Question: I'm trying to create an AlertDialog with an ArrayAdapter to show a list of items for the user to select form (single choice). However, I would like to show which item was previously selected. Since selecting an item automatically closes the dialog, my thought was to set a custom background color for the previously selected item. Below is a mockup of what I'm hoping to achieve:

The code I have currently is this:
'''
private void showCustomAlert(int alertNumber, int parentTaskId) {
Log.w(LOGTAG, showCustomAlert);
int alertNumberID = Integer.parseInt(task1_id);
if (alertNumber==2) alertNumberID = Integer.parseInt(task2_id);
else if (alertNumber==3) alertNumberID = Integer.parseInt(task3_id);
else if (alertNumber==4) alertNumberID = Integer.parseInt(task4_id);
AlertDialog.Builder builderSingle = new AlertDialog.Builder(thisActivity);
builderSingle.setIcon(R.drawable.icon);
builderSingle.setTitle("Select Task:");
final ArrayAdapter<String> arrayAdapter = new ArrayAdapter<String>(thisActivity,
android.R.layout.select_dialog_singlechoice);
for (int i=0; i<taskList.size(); i++) {
BT_item tmpItem = taskList.get(i);
if (BT_strings.getJsonPropertyValue(tmpItem.getJsonObject(),"task_parent","").equalsIgnoreCase(parentTaskId + ""))
arrayAdapter.add(BT_strings.getJsonPropertyValue(tmpItem.getJsonObject(),"task_name",""));
}
builderSingle.setNegativeButton("cancel",
new DialogInterface.OnClickListener() {
@Override
public void onClick(DialogInterface dialog, int which) {
dialog.dismiss();
}
});
builderSingle.setAdapter(arrayAdapter,
new DialogInterface.OnClickListener() {
@Override
public void onClick(DialogInterface dialog, int taskSelected) {
Log.w(LOGTAG, "task selected");
}
});
builderSingle.show();
}
'''
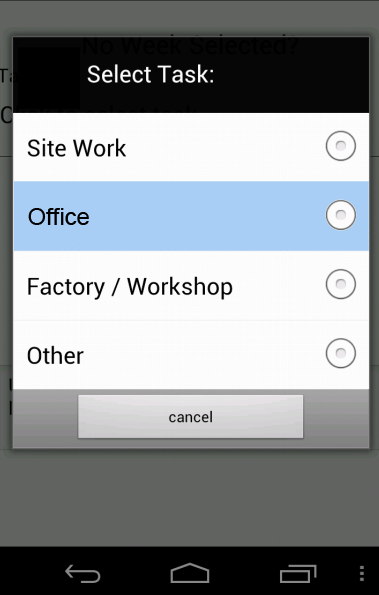
Answer: Try this.. instead of your builderSingle.setAdapter use below line
'''
builderSingle
.setCancelable(true)
.setSingleChoiceItems(display_array, selected_pos, new DialogInterface.OnClickListener() {
@Override
public void onClick(DialogInterface dialog1, int pos) {
// TODO Auto-generated method stub
selected_pos = pos;
dialog.cancel();
}
})
'''
display_array is your items which you what to display in dialog that's in array..